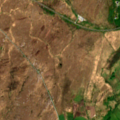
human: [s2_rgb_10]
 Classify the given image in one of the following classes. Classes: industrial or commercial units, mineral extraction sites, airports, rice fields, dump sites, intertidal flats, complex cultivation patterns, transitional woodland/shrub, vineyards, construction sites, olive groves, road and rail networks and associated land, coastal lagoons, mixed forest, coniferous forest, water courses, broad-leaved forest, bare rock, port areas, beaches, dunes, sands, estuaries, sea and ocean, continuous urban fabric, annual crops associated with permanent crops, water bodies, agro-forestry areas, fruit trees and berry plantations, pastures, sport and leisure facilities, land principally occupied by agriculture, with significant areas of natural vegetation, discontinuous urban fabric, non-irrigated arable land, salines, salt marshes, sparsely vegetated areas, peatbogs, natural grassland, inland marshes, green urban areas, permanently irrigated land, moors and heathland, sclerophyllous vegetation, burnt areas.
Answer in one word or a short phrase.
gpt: pastures, peatbogs